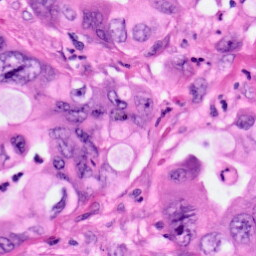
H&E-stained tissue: Pancreatic